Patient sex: F
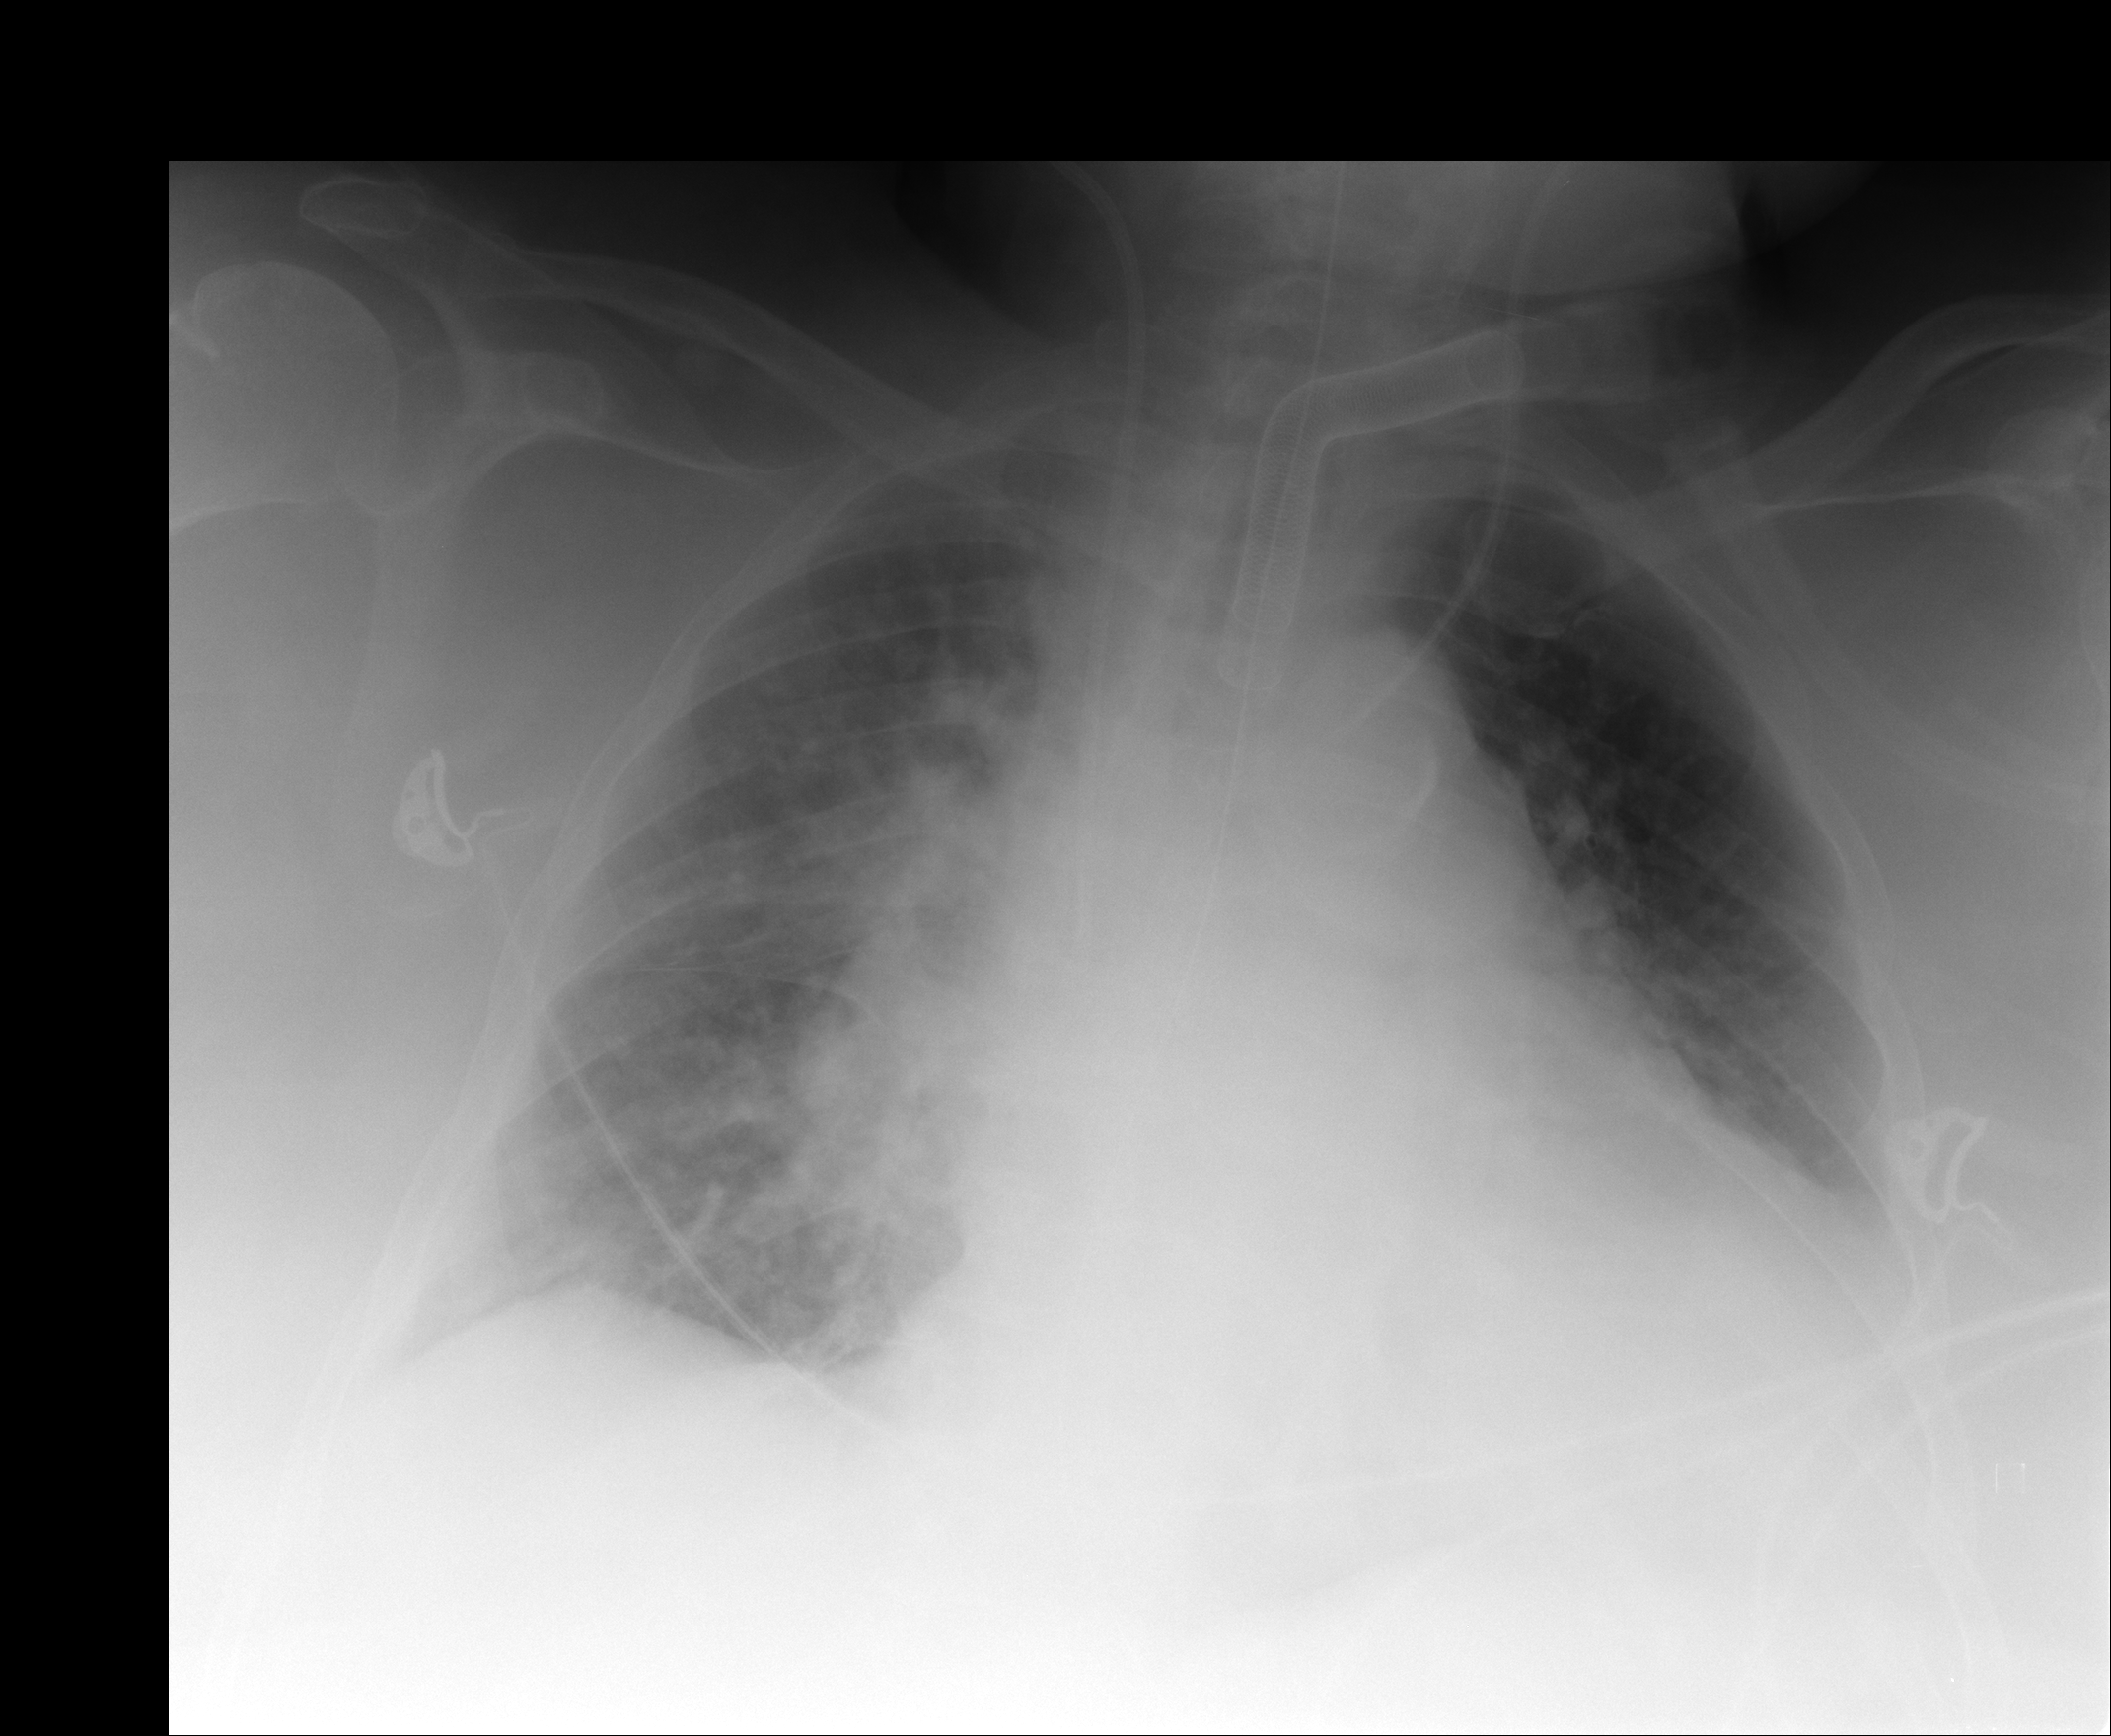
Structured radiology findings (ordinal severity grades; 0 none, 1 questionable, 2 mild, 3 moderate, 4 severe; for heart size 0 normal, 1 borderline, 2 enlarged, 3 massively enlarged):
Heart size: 3
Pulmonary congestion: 2
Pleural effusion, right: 0
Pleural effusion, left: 2
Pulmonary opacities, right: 2
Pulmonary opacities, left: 0
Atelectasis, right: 1
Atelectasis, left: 2